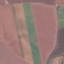
Land use / land cover: AnnualCrop